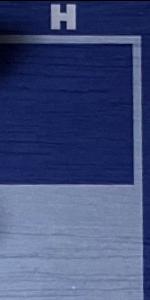
Label: Empty